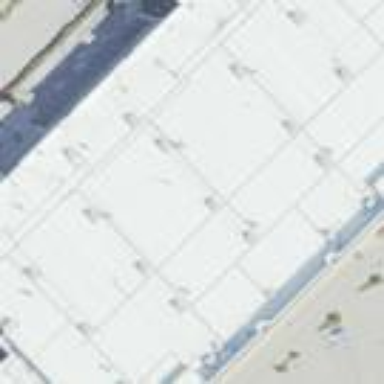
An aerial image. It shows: Part of the building is designated for retail.